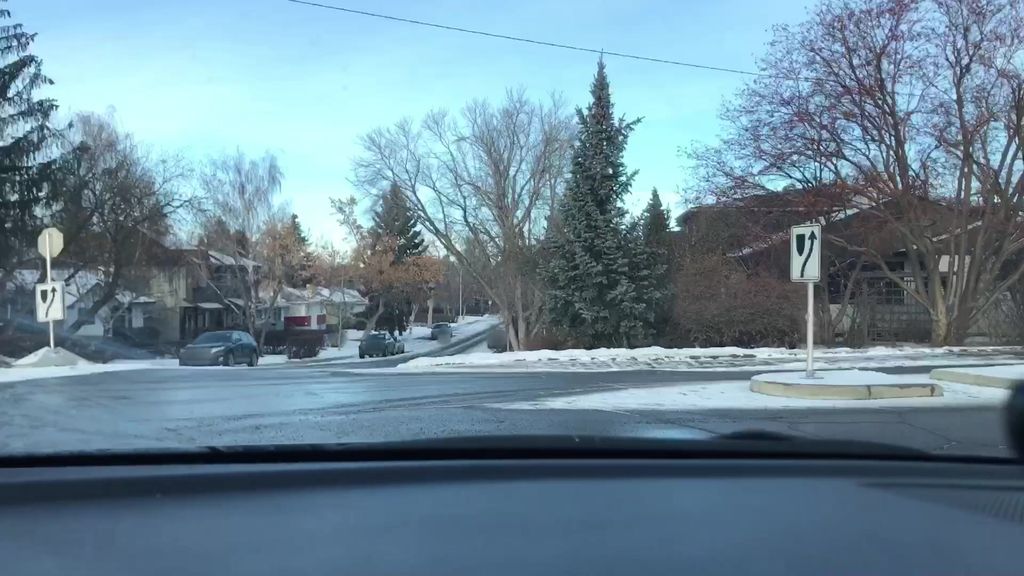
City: calgary